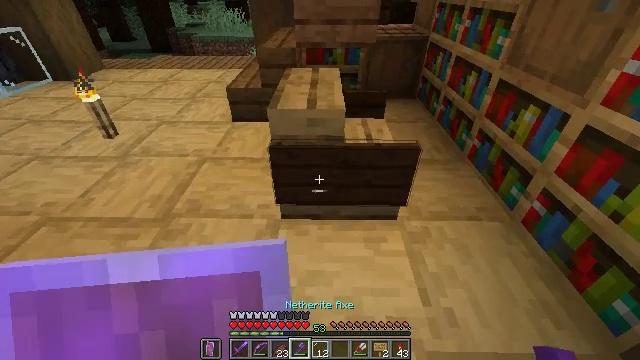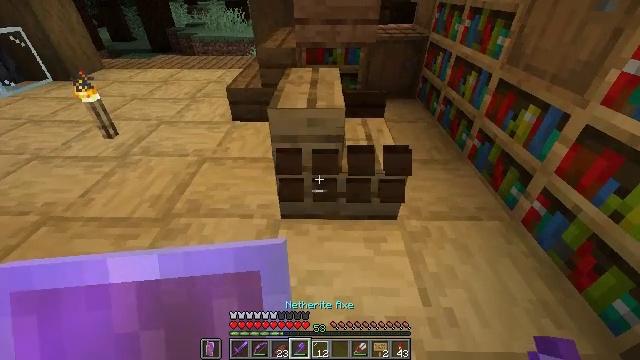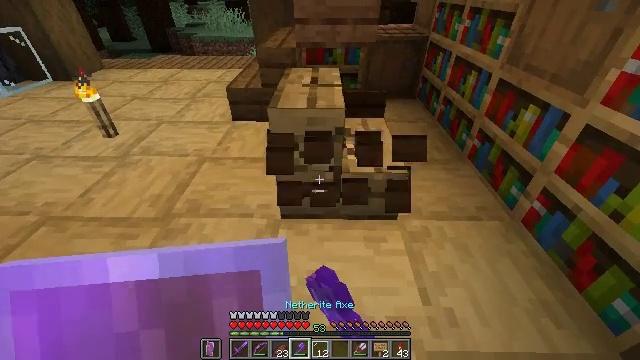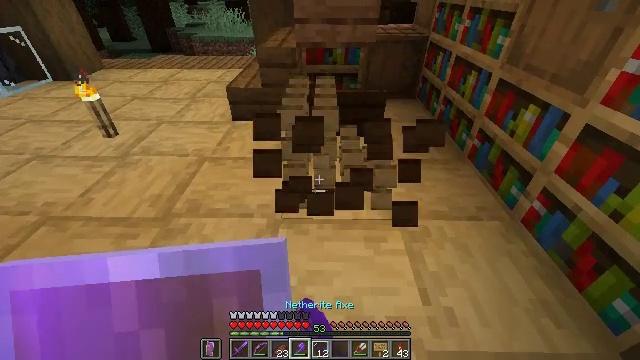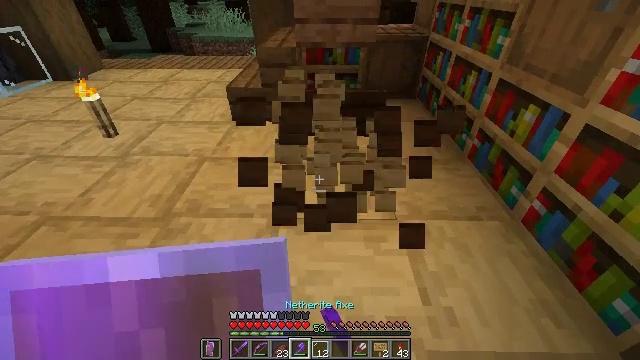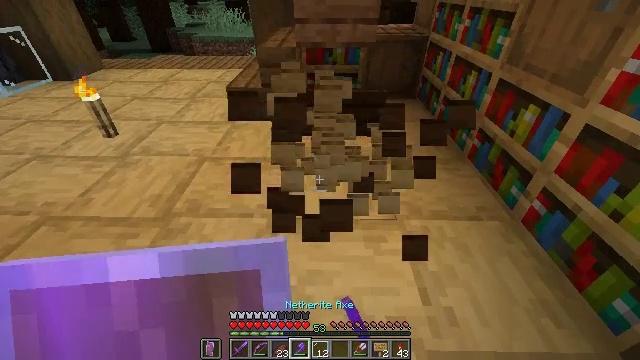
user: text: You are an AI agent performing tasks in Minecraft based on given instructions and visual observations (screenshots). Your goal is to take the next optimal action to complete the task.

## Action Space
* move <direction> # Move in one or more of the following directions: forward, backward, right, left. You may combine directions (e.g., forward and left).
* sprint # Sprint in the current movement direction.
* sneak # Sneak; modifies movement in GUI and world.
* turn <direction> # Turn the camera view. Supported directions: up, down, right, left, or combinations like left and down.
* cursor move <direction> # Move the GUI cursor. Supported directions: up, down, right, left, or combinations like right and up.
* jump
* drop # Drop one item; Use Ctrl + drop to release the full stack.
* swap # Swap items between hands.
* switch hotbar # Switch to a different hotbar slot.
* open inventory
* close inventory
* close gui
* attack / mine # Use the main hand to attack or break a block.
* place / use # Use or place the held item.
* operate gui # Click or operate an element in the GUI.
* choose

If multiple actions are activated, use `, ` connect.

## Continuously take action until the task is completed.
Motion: motion action
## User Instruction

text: Mine the dark oak wall sign.
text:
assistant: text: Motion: attack / mine
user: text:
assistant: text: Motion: attack / mine
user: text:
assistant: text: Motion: attack / mine
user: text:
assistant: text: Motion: attack / mine
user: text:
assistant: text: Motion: no_op
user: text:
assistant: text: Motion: no_op